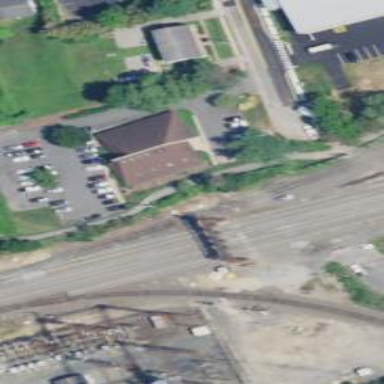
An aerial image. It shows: Railway signal.